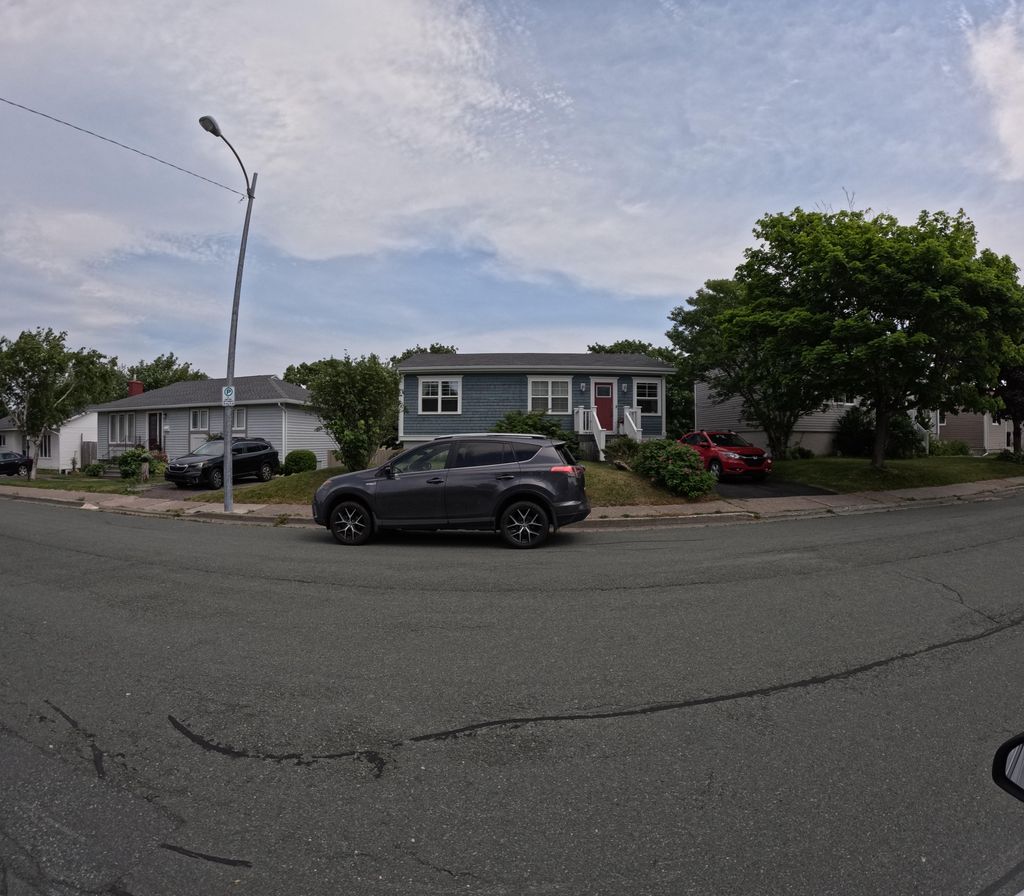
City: st_johns